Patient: sex M, age 32
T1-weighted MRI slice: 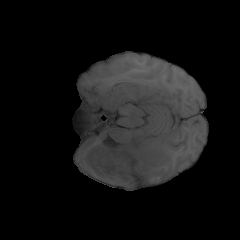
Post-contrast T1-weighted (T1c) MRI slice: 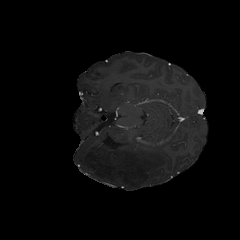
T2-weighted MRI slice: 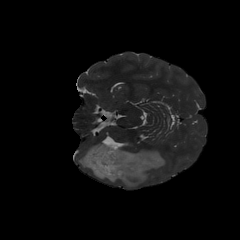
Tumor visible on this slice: yes
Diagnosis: Astrocytoma, IDH-mutant
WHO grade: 2